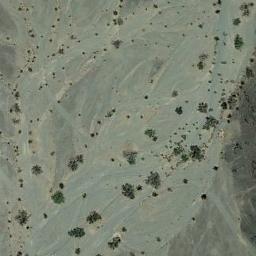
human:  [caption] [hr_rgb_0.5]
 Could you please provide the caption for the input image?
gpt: Many traces of cars driving in this desert can be seen .

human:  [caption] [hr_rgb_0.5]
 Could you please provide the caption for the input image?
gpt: Some chaparrals of different sizes grow on the wasteland .

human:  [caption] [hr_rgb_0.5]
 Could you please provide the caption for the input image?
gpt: Chaparral is sparsely distributed in the sand .

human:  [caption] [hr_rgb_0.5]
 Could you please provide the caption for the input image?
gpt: The chaparral is consist of sparse bushes in the white bare land .

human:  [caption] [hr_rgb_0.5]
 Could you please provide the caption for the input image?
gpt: The plants in the chaparral are sparse .